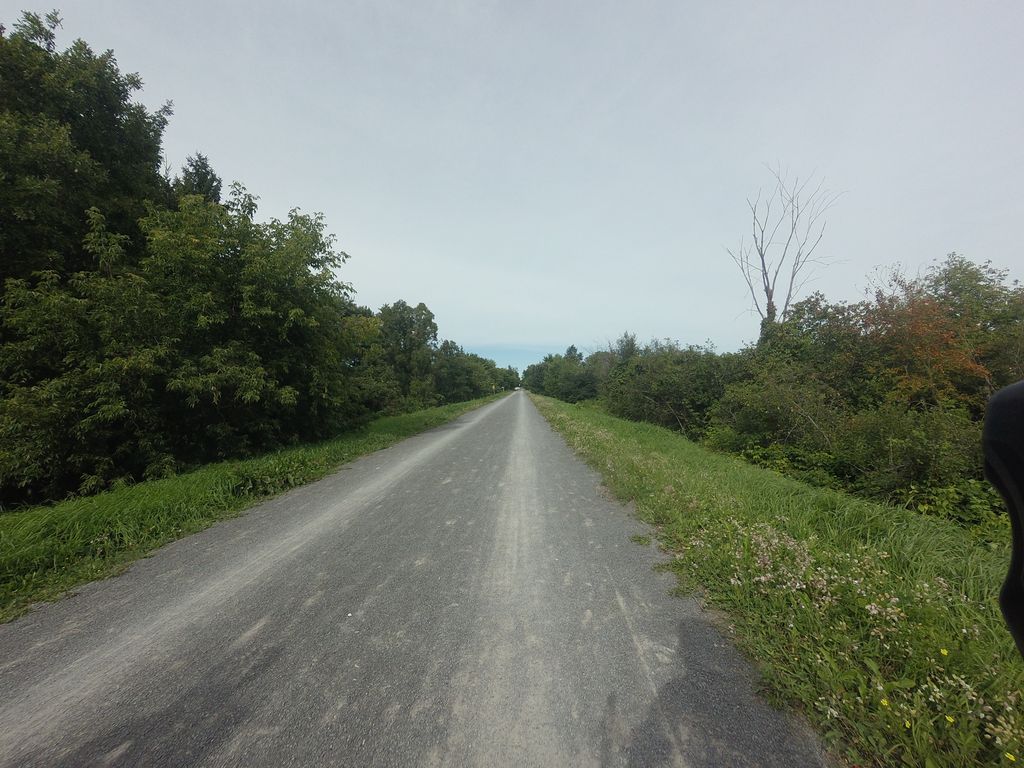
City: ottawa-gatineau